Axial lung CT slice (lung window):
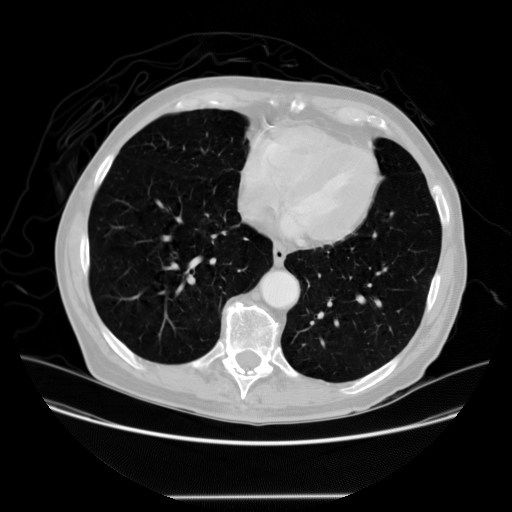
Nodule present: no